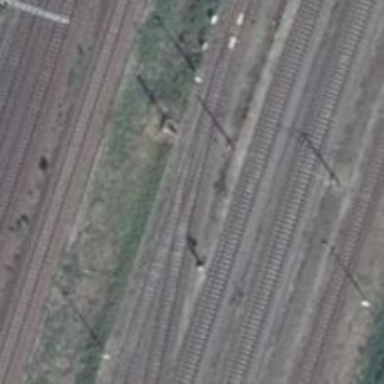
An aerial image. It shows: Rail yard with electrified contact lines for railway operations.